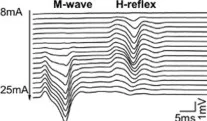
(F) The amplitudes (%) of the H-reflex recorded from right and left side (n = 10) during performance of Jendrassik maneuver (gray bars). Dotted lines indicate the control values of the H-reflex (100.
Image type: electrography (ekg)